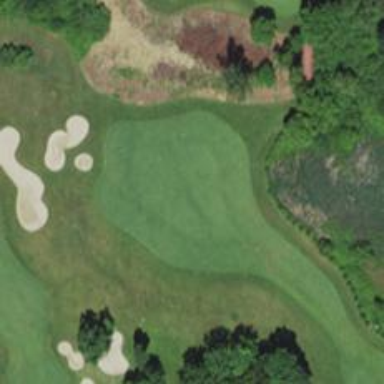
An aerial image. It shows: Golf hole.